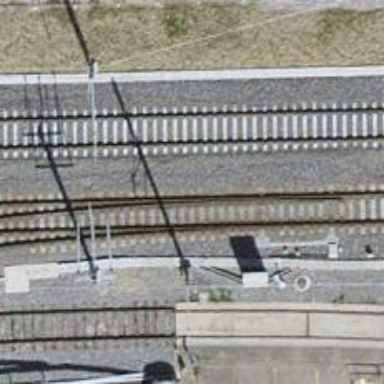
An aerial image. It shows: Railway switch.